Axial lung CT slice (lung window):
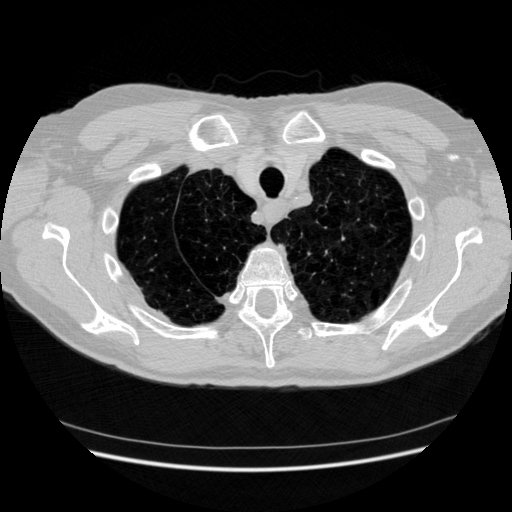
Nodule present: no